Current action and preconditions to check: path_clear

Your task: For each precondition in the list above, predict whether it will hold at this action.

Consider the current scene as observed from the mobile robot's camera, and analyze the predicted future states of all dynamic agents (e.g., people, animals, vehicles, or any moving entities) within the NEXT SECOND.

IMPORTANT: Only answer "very likely" if you are absolutely certain—based on strong, clear evidence—that a dynamic agent will violate the precondition in the predicted future state. Do NOT answer "very likely" for unlikely, ambiguous, or low-probability risks.

Ask yourself for each precondition: Is there a high probability, with clear and convincing evidence, that the predicted future states of any dynamic agent will interfere with the predicted future state of the currently executing action within the NEXT SECOND, causing that precondition to fail?

Assess the risk level based on these predictions. Use "likely" or "very likely" if motions create a clear risk of interference.

Use "neutral" or "improbable" if agents are nearby but their predicted paths are clearly diverging or non-conflicting.

Failure Risk Categories: "very improbable", "improbable", "neutral", "likely", "very likely"

Answer Format: Output ONLY the probability_of_failure value from these categories: "very improbable", "improbable", "neutral", "likely", "very likely"

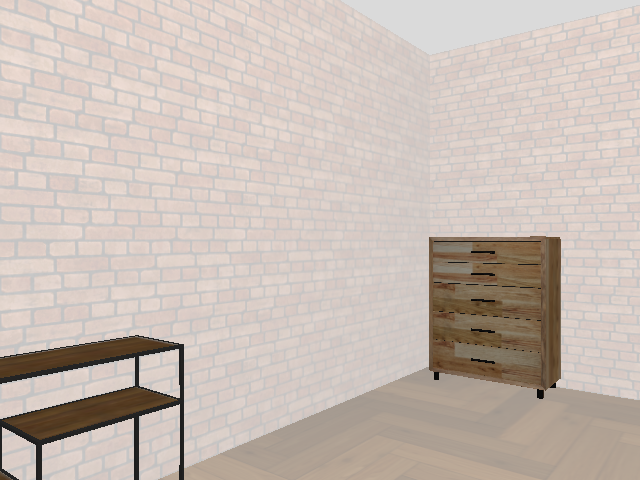

Answer: very improbable